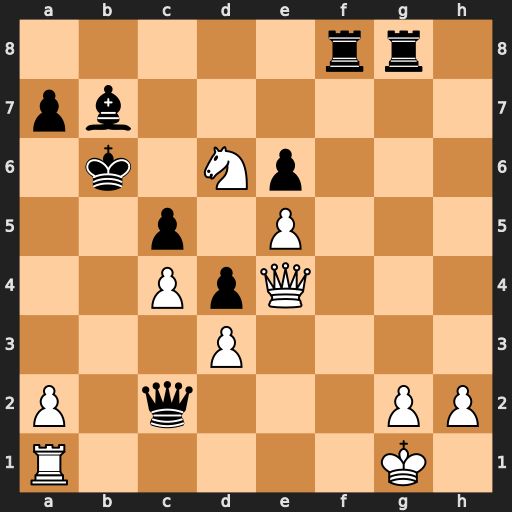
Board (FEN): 5rr1/pb6/1k1Np3/2p1P3/2PpQ3/3P4/P1q3PP/R5K1
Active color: w
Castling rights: -
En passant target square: -
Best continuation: Qxb7+ Ka5 Qb5#